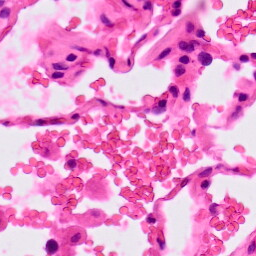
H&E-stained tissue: Lung